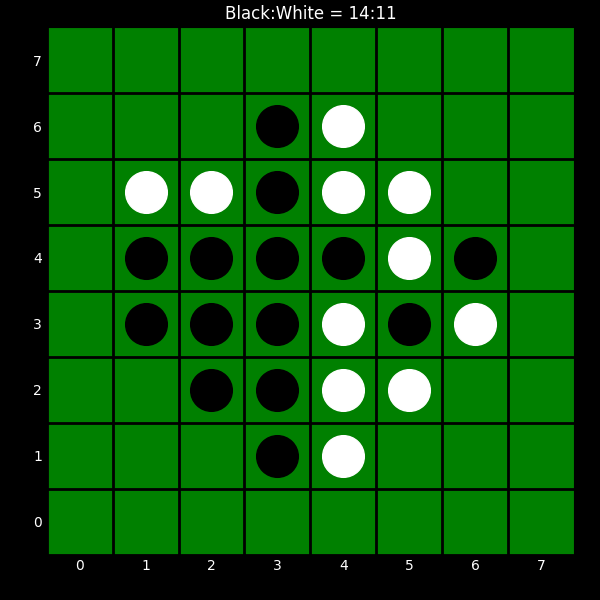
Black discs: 14
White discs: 11